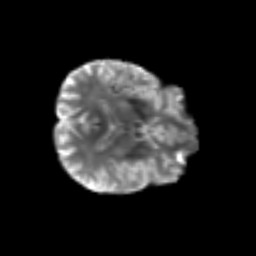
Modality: T2w
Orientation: axial
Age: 67
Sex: female
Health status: ill
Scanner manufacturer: siemens
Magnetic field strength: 3 T
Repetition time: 8.7 s
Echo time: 0.11 s